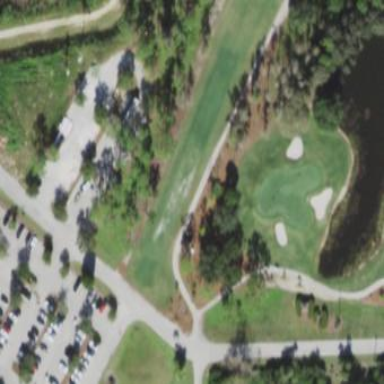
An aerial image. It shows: Area of rough grass used for golf.